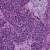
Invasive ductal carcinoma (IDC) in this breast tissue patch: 1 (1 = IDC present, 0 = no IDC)